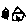
Label: house